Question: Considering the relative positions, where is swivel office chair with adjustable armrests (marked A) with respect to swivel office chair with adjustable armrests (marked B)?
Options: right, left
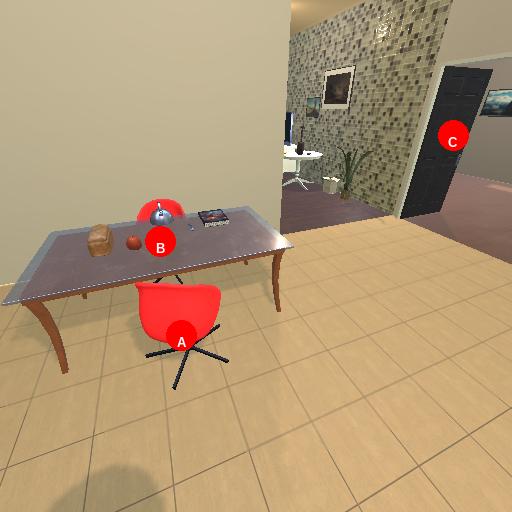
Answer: right